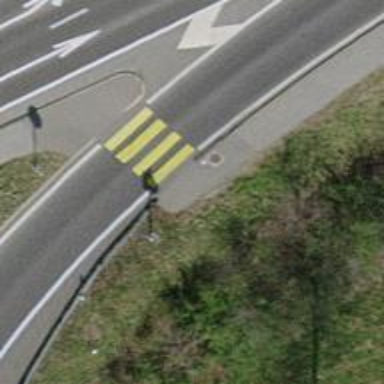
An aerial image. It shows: Kerb serving as barrier.